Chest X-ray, AP view. Patient: 34 years old, sex M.
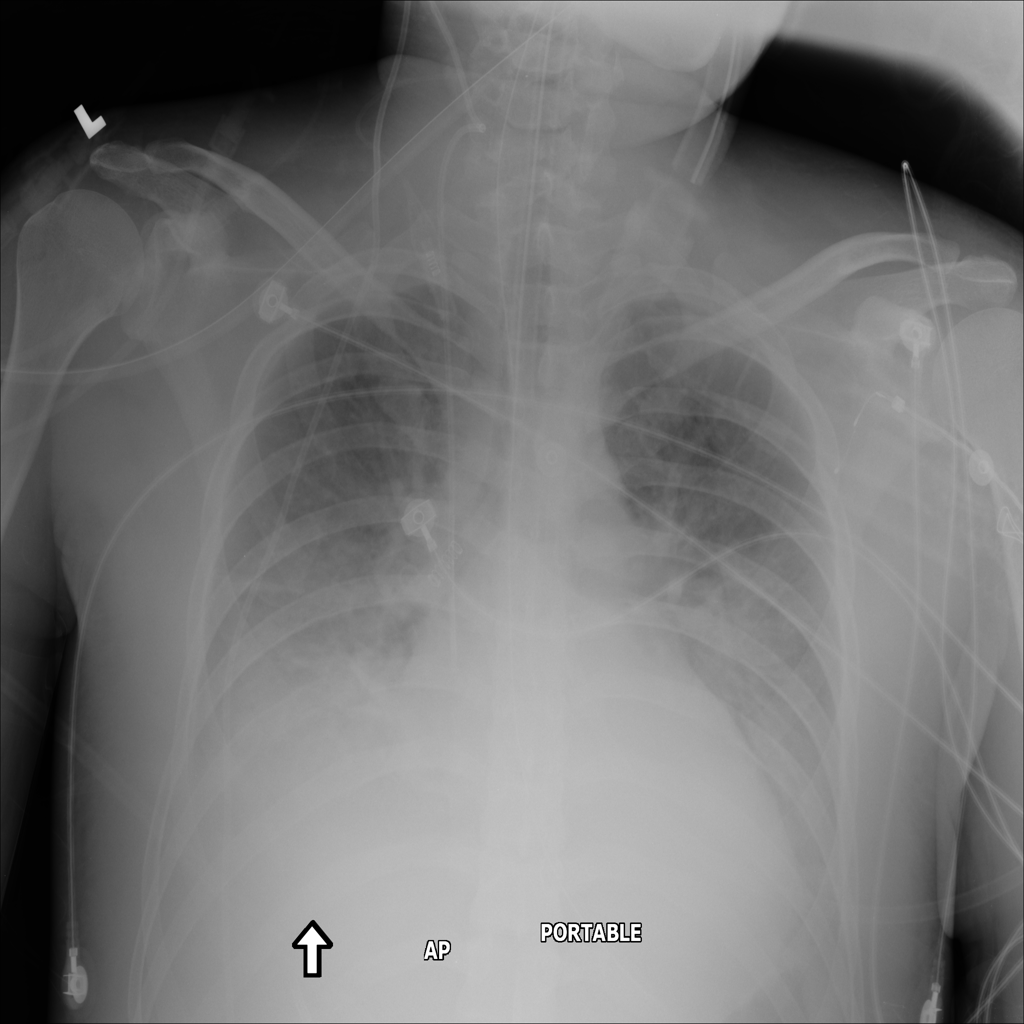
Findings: Atelectasis, Consolidation, Effusion